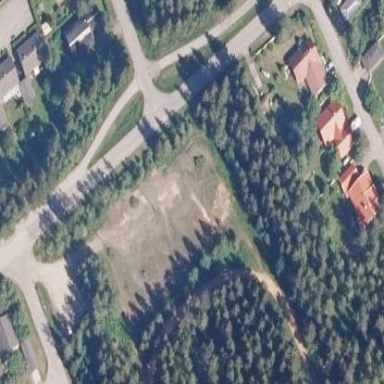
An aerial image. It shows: Parking area with unpaved surface.